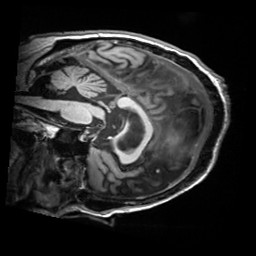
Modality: T1w
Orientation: sagittal
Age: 85
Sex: male
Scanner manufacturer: siemens
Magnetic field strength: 3 T
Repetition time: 2.2 s
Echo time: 0.00245 s